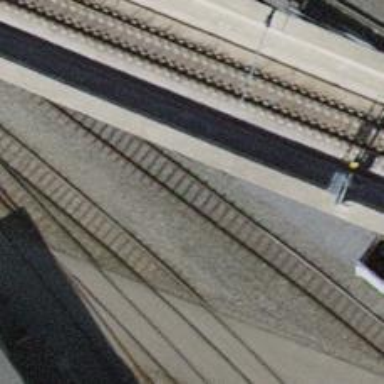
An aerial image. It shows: Railway yard with one track.